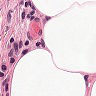
Metastatic tissue present: no